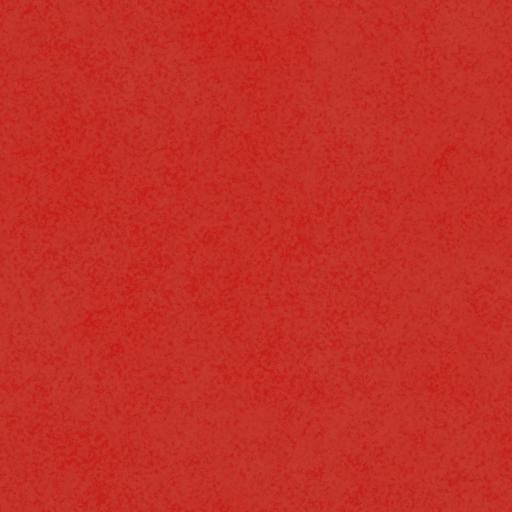
Tags: diamond leather red stitched